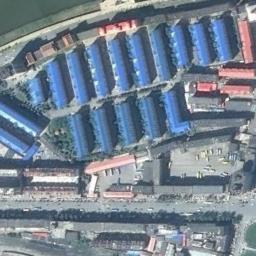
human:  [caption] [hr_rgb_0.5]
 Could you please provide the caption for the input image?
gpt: Numerous houses of different shapes and sizes are in the industrial area .

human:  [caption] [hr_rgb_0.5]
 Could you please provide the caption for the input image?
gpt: In an industrial area, There are neatly planned factories and roads, Green belts, And parking lots for cars .

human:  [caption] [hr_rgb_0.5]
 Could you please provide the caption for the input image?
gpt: Industrial areas are built differently .

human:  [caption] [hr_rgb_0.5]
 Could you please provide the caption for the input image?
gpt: The industrial area has some neatly arranged blue workshops and other colors of workshops and a road goes through the industrial area .

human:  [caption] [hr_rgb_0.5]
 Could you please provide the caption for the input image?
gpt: There are many blue buildings and some red buildings on the industrial area .